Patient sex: M
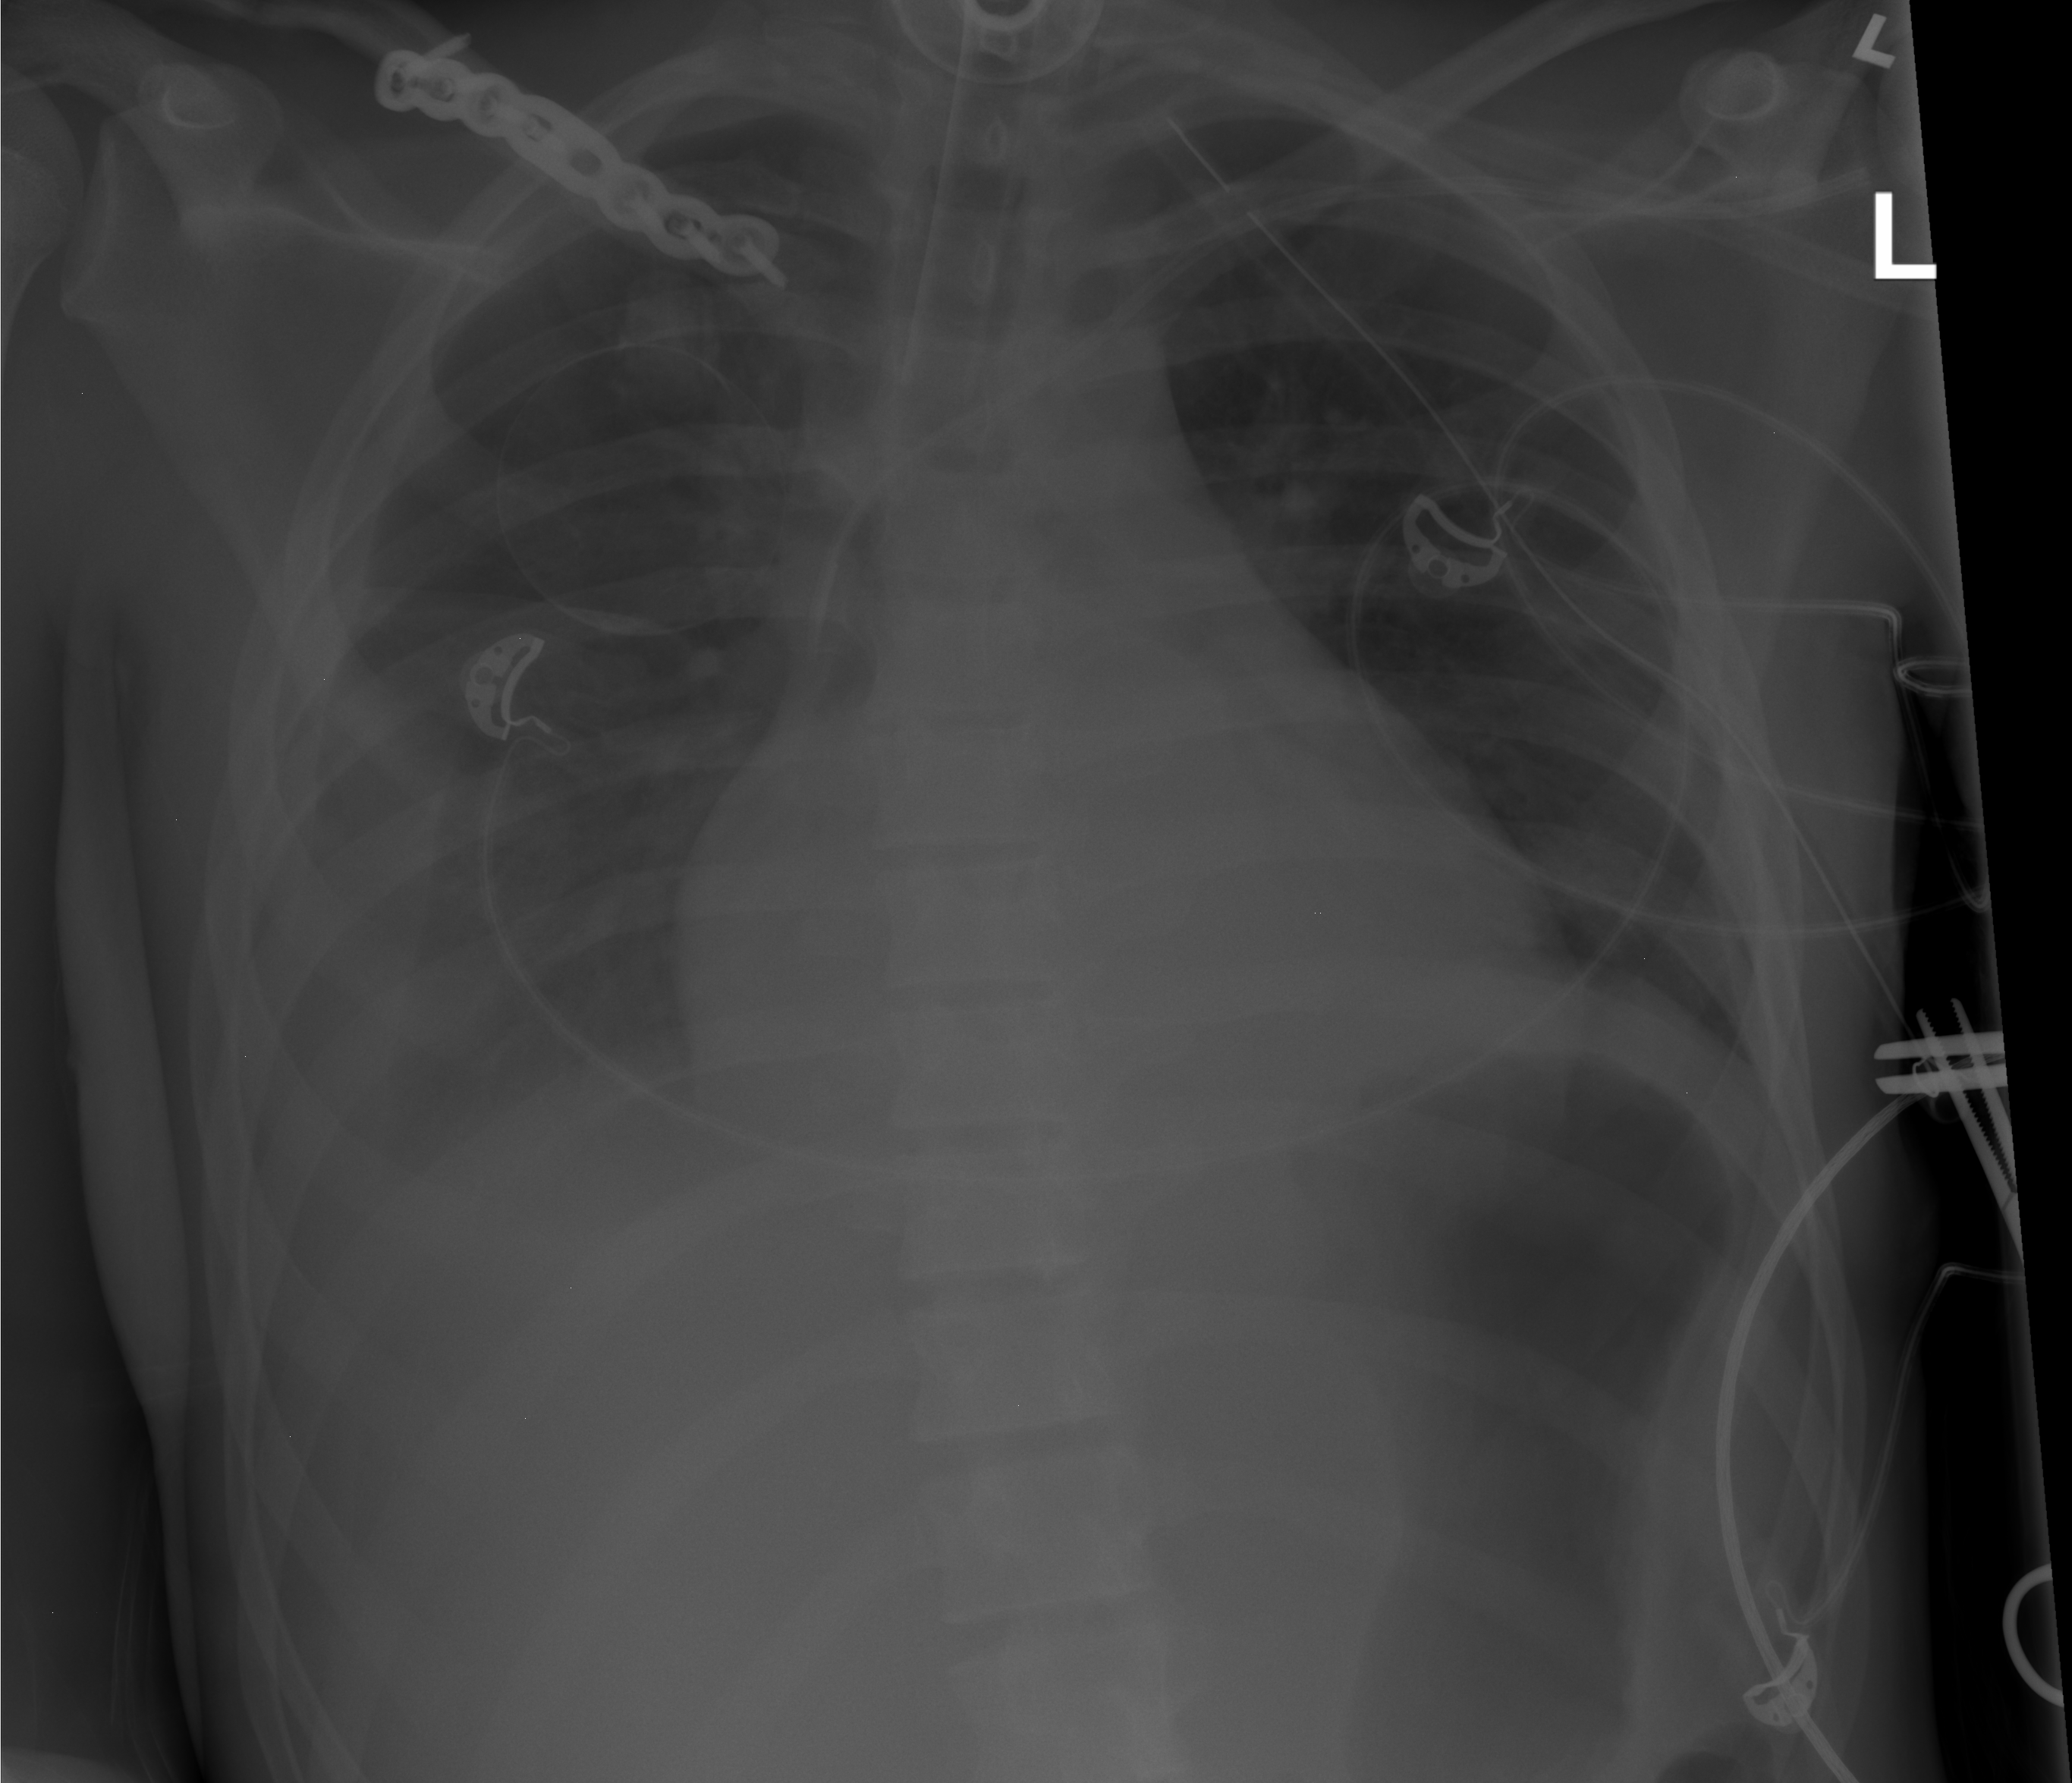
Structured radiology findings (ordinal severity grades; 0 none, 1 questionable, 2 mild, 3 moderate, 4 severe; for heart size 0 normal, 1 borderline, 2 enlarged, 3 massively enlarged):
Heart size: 0
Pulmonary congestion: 0
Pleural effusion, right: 3
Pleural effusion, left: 0
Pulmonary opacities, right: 0
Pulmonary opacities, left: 0
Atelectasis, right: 0
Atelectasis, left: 0